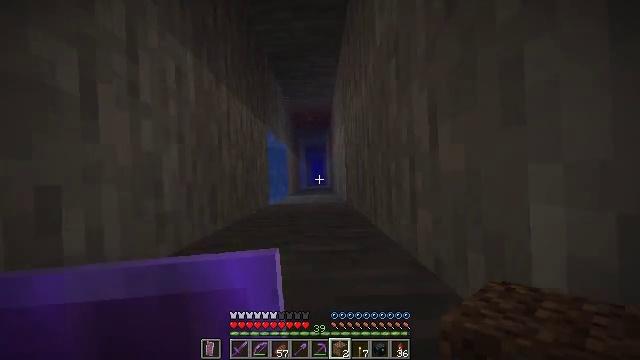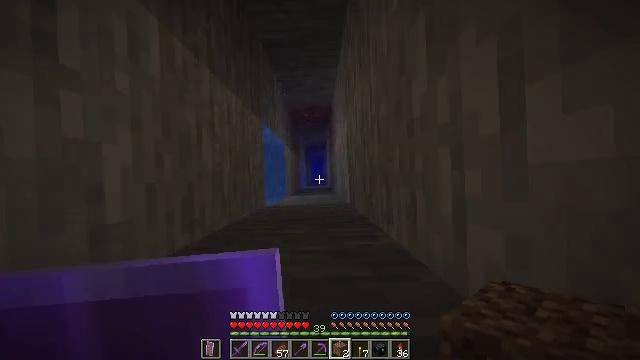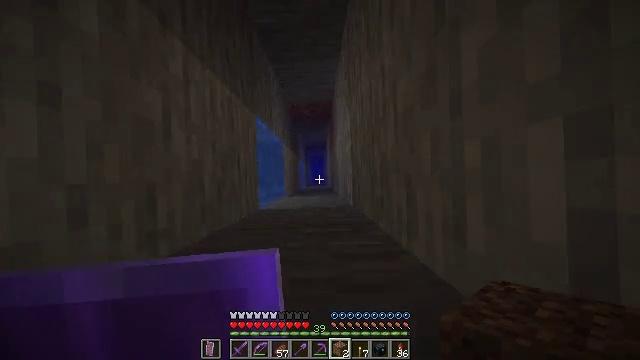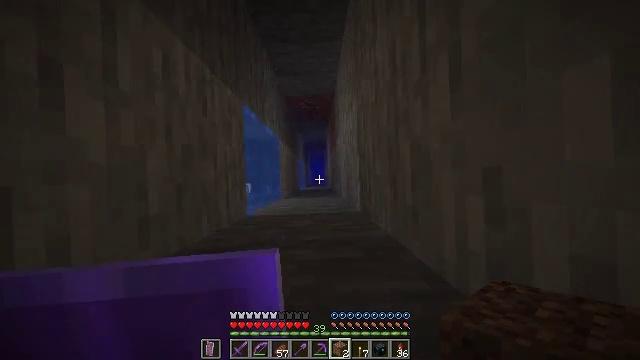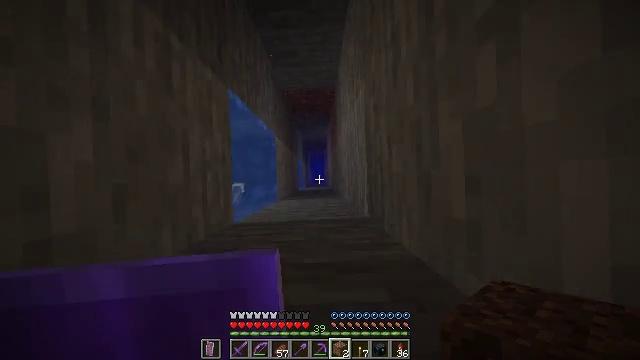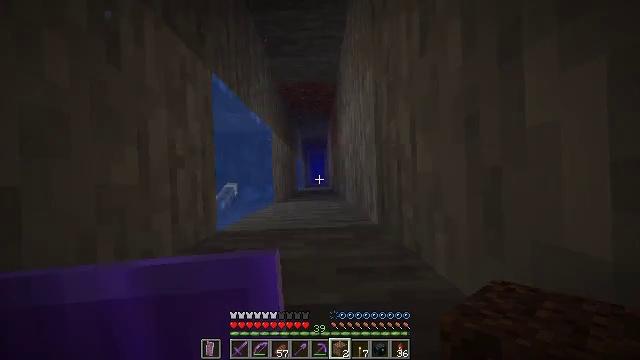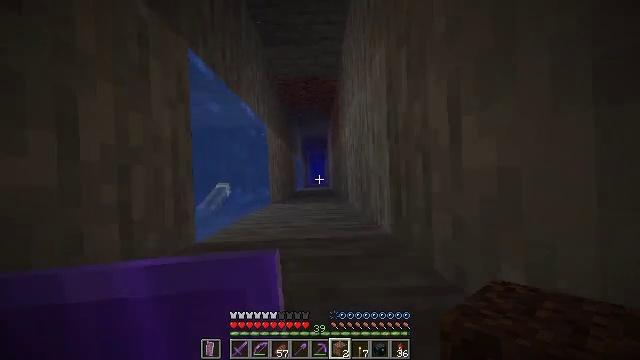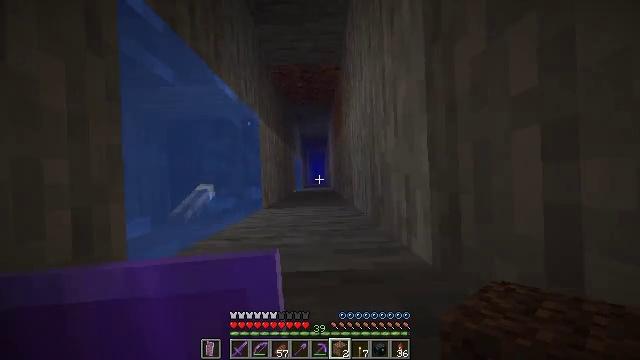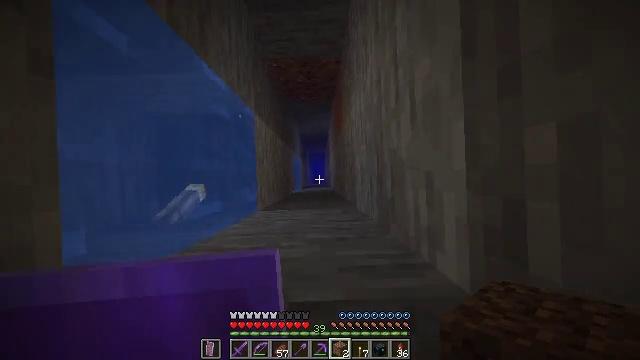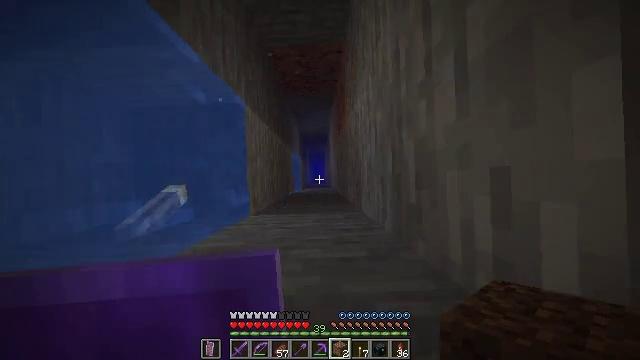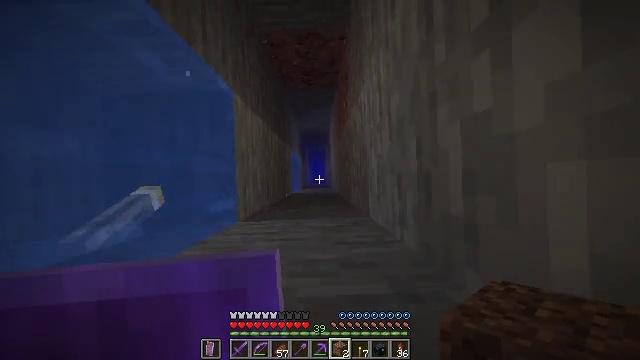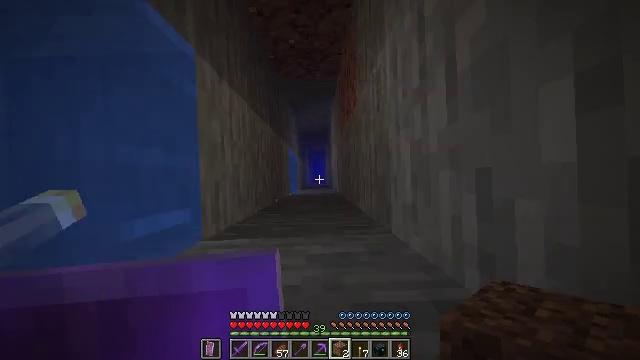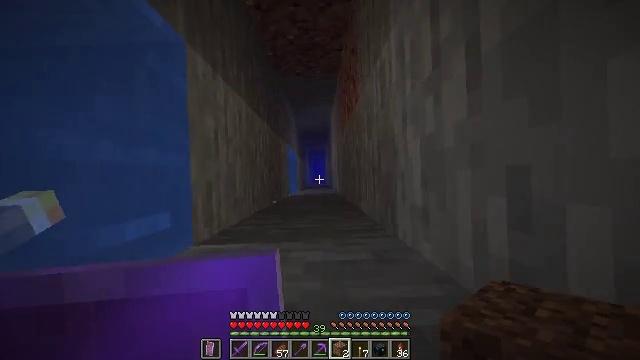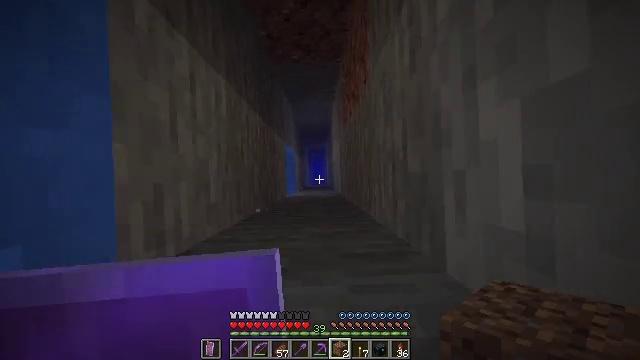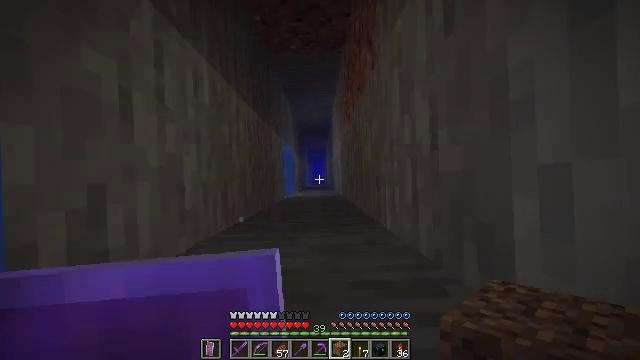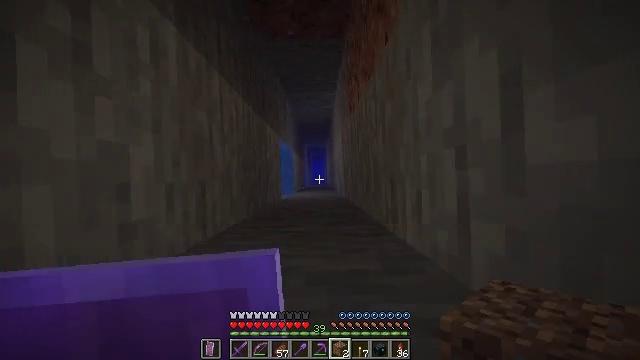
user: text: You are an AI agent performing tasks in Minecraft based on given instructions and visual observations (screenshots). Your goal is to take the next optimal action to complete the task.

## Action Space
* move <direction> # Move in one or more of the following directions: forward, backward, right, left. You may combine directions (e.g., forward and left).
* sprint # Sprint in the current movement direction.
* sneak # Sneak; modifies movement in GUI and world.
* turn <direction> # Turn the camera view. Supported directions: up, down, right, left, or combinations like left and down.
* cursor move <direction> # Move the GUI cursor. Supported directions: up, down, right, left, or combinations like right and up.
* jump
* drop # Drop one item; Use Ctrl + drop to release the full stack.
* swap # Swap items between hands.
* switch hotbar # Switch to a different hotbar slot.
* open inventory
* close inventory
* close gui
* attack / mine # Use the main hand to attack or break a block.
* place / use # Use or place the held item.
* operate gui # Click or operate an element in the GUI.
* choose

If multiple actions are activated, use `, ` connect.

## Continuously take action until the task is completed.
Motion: motion action
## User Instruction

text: Use sand and a furnace to craft glass.
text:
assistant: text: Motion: move forward, sprint, jump
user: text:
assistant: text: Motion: move forward, sprint, jump
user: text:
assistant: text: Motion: move forward, sprint, jump
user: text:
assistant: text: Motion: move forward, sprint, jump
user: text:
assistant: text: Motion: move forward, sprint, jump
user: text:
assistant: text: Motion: move forward, sprint, jump
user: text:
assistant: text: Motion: move forward, sprint, jump
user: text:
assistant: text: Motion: move forward, sprint, jump
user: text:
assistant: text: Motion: move forward, sprint, jump
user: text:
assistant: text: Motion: move forward, sprint, jump
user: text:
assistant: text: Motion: move forward, sprint, jump
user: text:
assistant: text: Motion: move forward, sprint, jump
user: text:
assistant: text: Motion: move forward, sprint, jump
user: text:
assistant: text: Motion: move forward, sprint, jump
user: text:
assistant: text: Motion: move forward, sprint, jump
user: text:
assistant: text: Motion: move forward, sprint, jump
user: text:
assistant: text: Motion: move forward, sprint, jump
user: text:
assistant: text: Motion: move forward, sprint, jump
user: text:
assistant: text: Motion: move forward, sprint, jump
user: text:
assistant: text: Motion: move forward, sprint, jump
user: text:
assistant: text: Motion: move forward, sprint, jump
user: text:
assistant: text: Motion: move forward, sprint, jump
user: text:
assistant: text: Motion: move forward, sprint, jump
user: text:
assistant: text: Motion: move forward, sprint, jump
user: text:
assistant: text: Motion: move forward, sprint, jump
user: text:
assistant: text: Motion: move forward, sprint, jump
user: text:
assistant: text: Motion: move forward, sprint, jump
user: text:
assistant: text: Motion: move forward, sprint, jump
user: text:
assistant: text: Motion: move forward, sprint, jump
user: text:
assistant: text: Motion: move forward, sprint, jump